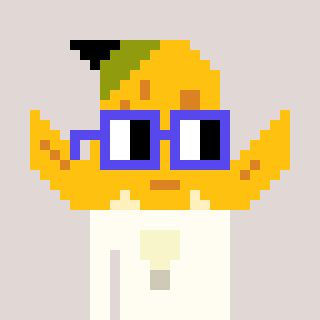
a pixel art character with square blue glasses, a banana-shaped head and a grayscale-colored body on a warm background